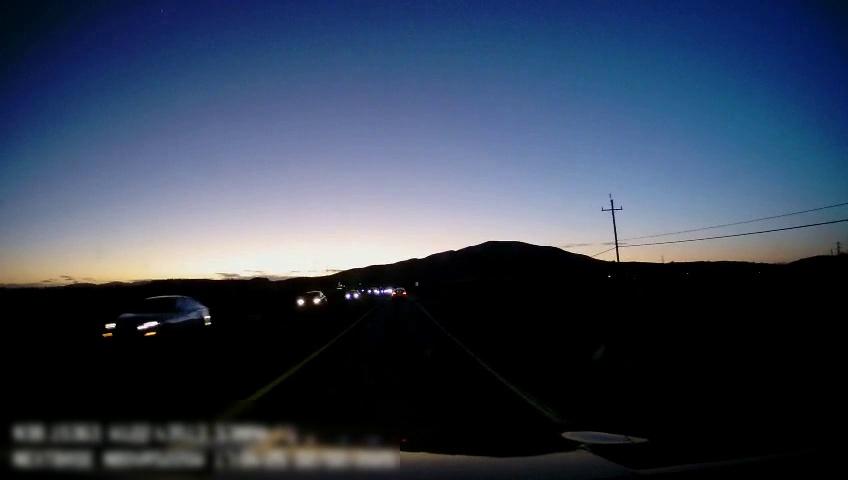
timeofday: Dusk/Dawn/Twilight
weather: Other
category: Drivable Space
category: Vehicles | Car
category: Vehicles | Car
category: Vehicles | Car
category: Vehicles | Car
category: Lanes | Current Lane
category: Lanes | Current Lane